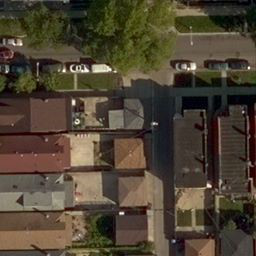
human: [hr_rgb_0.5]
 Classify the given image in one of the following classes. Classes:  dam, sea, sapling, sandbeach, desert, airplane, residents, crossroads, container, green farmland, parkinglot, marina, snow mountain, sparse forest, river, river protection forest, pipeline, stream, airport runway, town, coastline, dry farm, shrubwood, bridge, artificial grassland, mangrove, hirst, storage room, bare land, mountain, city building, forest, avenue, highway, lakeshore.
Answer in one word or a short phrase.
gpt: residents